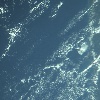
Label: water